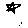
Label: star